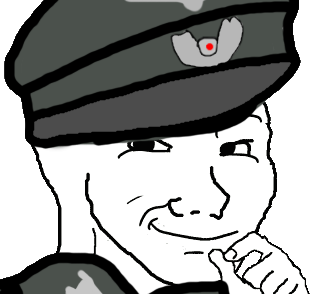
Label: 5_Smugjak